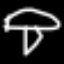
Label: mushroom